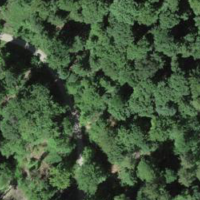
EUNIS habitat code: 41
Species observed at this site:
Aruncus dioicus